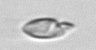
Label: Katodinium_or_Torodinium